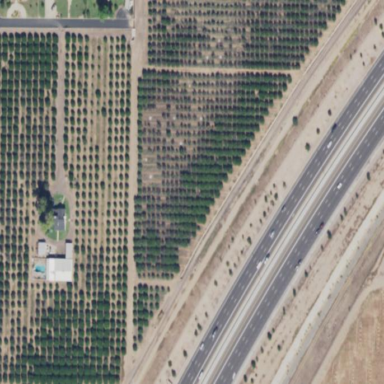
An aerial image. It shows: Orange orchard with beautiful orange trees.